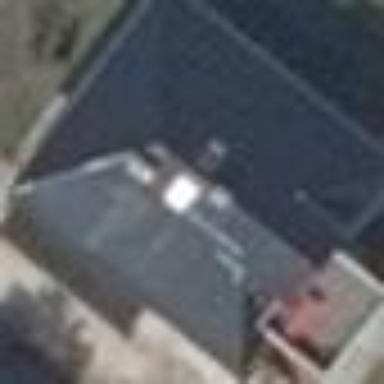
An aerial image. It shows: Detached building.